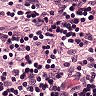
Metastatic tissue present: no